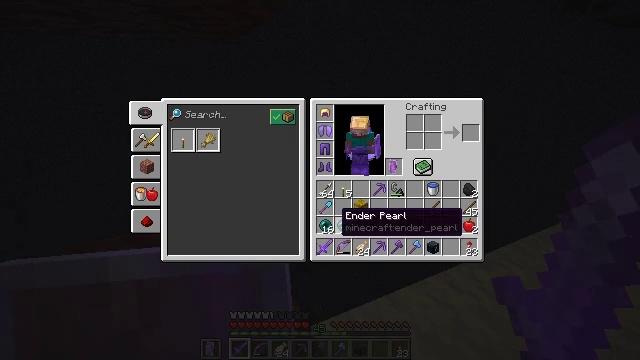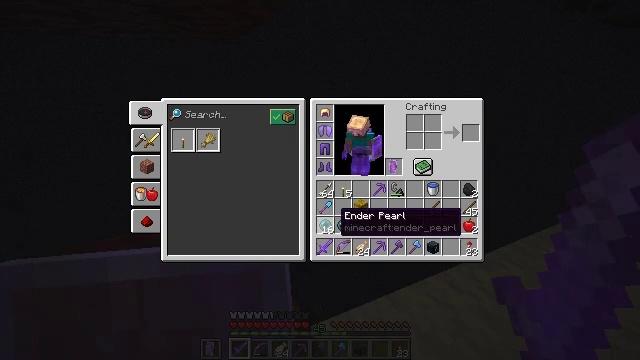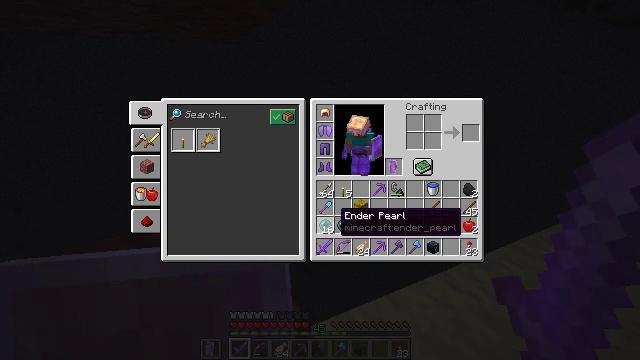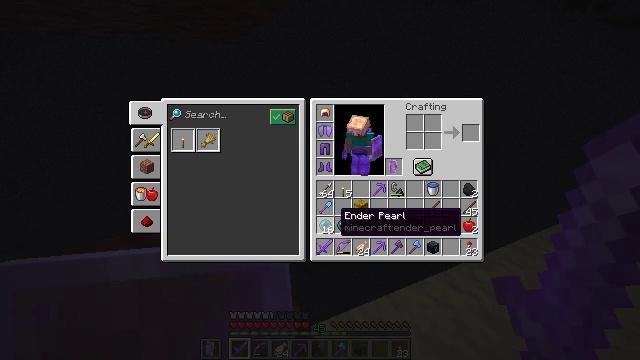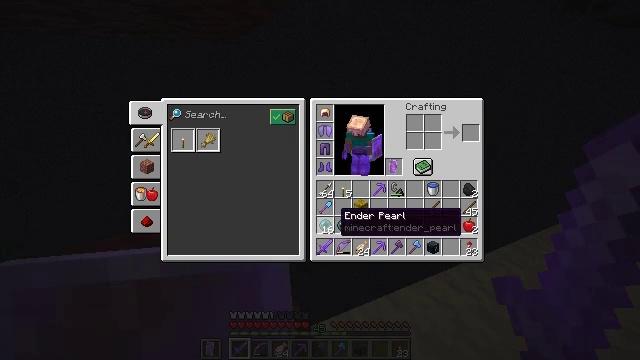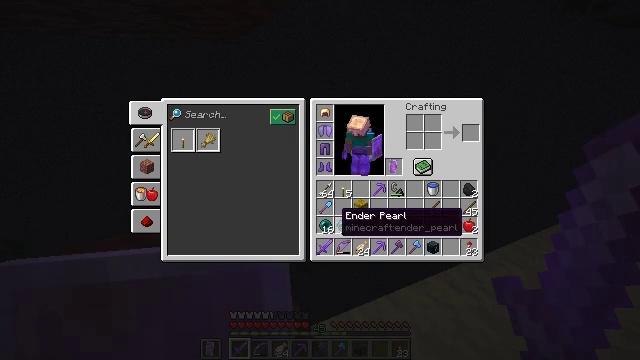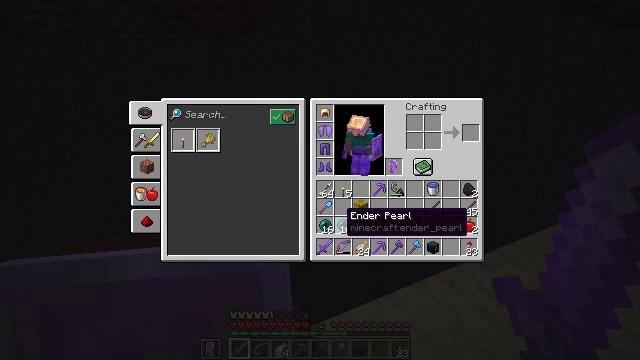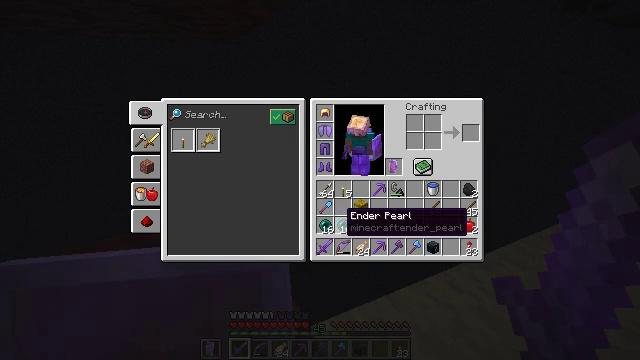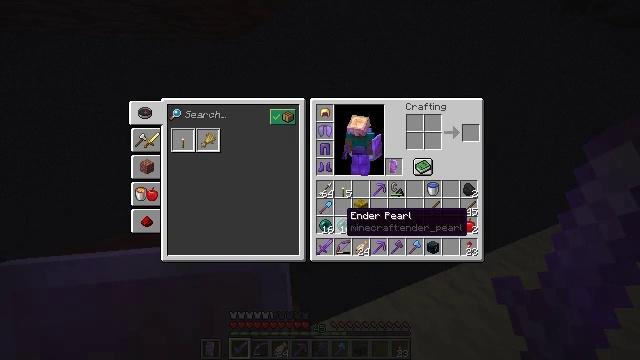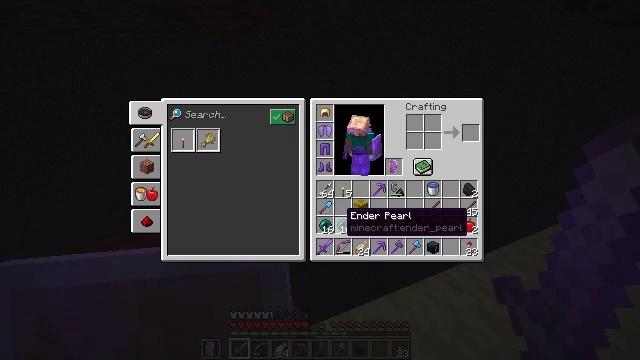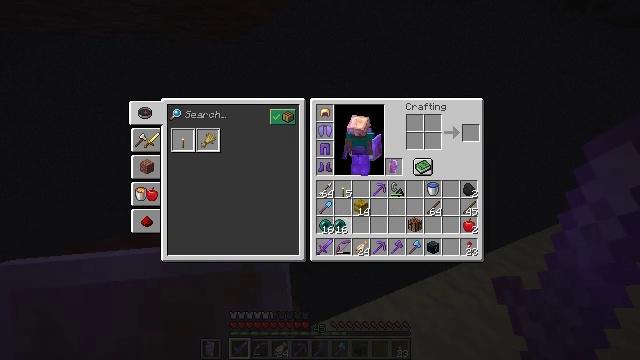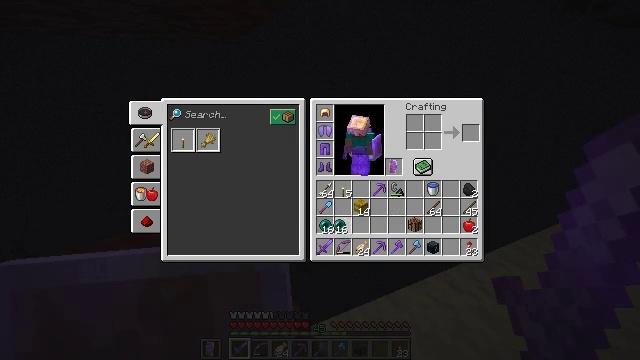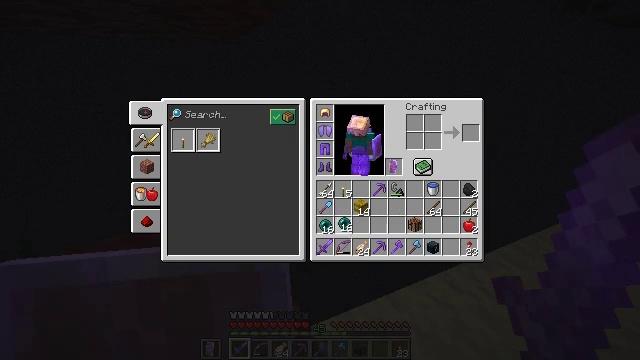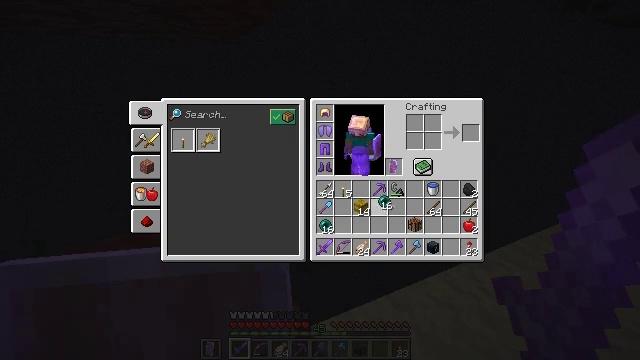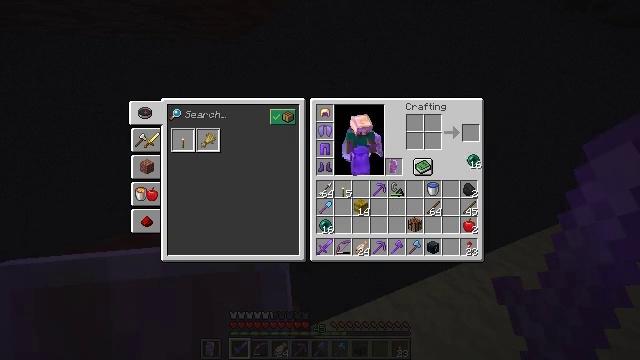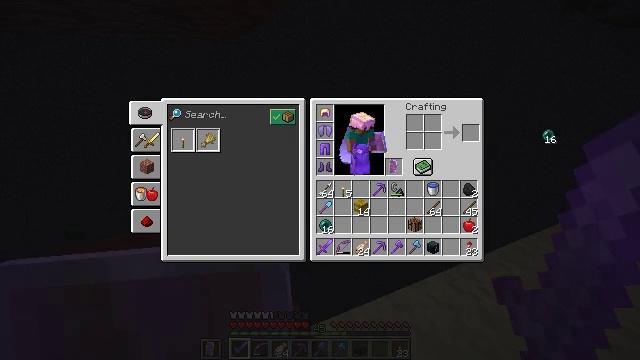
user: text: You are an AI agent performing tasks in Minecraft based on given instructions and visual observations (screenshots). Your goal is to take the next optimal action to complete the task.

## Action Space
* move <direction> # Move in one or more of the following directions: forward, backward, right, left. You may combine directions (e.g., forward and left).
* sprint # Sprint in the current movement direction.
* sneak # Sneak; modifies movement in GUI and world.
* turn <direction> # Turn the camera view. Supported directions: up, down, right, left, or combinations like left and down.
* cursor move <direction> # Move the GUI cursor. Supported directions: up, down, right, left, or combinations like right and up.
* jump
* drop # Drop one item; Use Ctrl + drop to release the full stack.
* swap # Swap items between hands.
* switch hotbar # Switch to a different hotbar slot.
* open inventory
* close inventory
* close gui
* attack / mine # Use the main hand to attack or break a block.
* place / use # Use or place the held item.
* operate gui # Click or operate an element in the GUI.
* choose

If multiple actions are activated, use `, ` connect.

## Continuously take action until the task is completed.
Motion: motion action
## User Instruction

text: Remove an ender pearl from the inventory.
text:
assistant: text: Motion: no_op
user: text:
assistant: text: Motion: no_op
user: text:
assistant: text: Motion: no_op
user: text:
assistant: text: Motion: no_op
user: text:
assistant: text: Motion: no_op
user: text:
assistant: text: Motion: no_op
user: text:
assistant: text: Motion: no_op
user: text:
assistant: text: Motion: no_op
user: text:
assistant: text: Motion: no_op
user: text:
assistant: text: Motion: operate gui
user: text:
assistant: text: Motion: operate gui
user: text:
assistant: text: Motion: no_op
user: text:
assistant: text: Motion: cursor move right and up
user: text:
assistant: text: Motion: cursor move right and up
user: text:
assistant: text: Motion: cursor move right and up
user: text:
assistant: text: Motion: cursor move right
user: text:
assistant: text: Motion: no_op
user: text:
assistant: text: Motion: no_op
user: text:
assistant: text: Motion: no_op
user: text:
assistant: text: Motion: no_op
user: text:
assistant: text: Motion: no_op
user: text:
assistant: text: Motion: operate gui
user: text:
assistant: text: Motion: operate gui
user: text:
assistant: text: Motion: operate gui
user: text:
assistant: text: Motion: no_op
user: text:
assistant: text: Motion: no_op
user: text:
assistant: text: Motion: no_op
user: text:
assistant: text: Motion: no_op
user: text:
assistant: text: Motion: no_op
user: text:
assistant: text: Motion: no_op